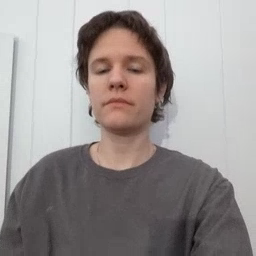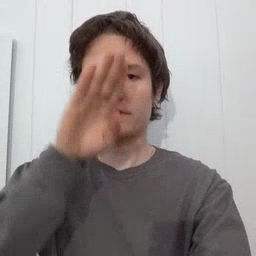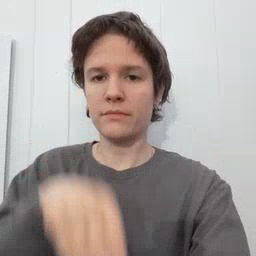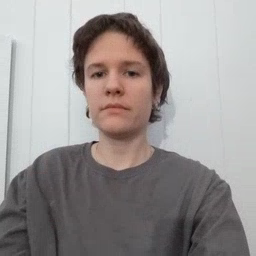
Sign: elephant